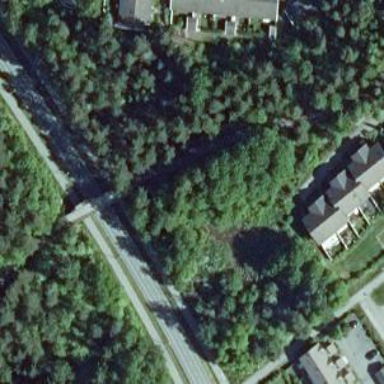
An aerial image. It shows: Footway road on bridge designed for nordic skiing. The ski track is groomed for classic and skating styles.